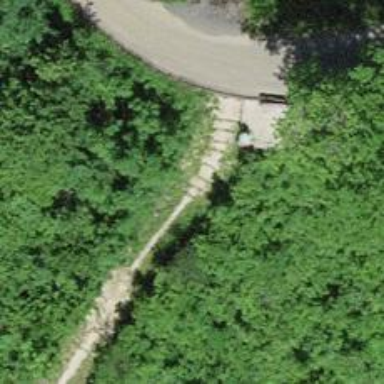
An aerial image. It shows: Compacted steps along the road.